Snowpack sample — Loveland Pass, Silver Plume, Colorado, USA (2/11/26, 12:00 PM MST)
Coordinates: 39.663, -105.886
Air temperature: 35 °F
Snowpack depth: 82 cm
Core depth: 10 cm
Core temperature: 15.8 °F
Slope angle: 13°, slope face: 12°
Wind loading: high
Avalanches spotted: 1
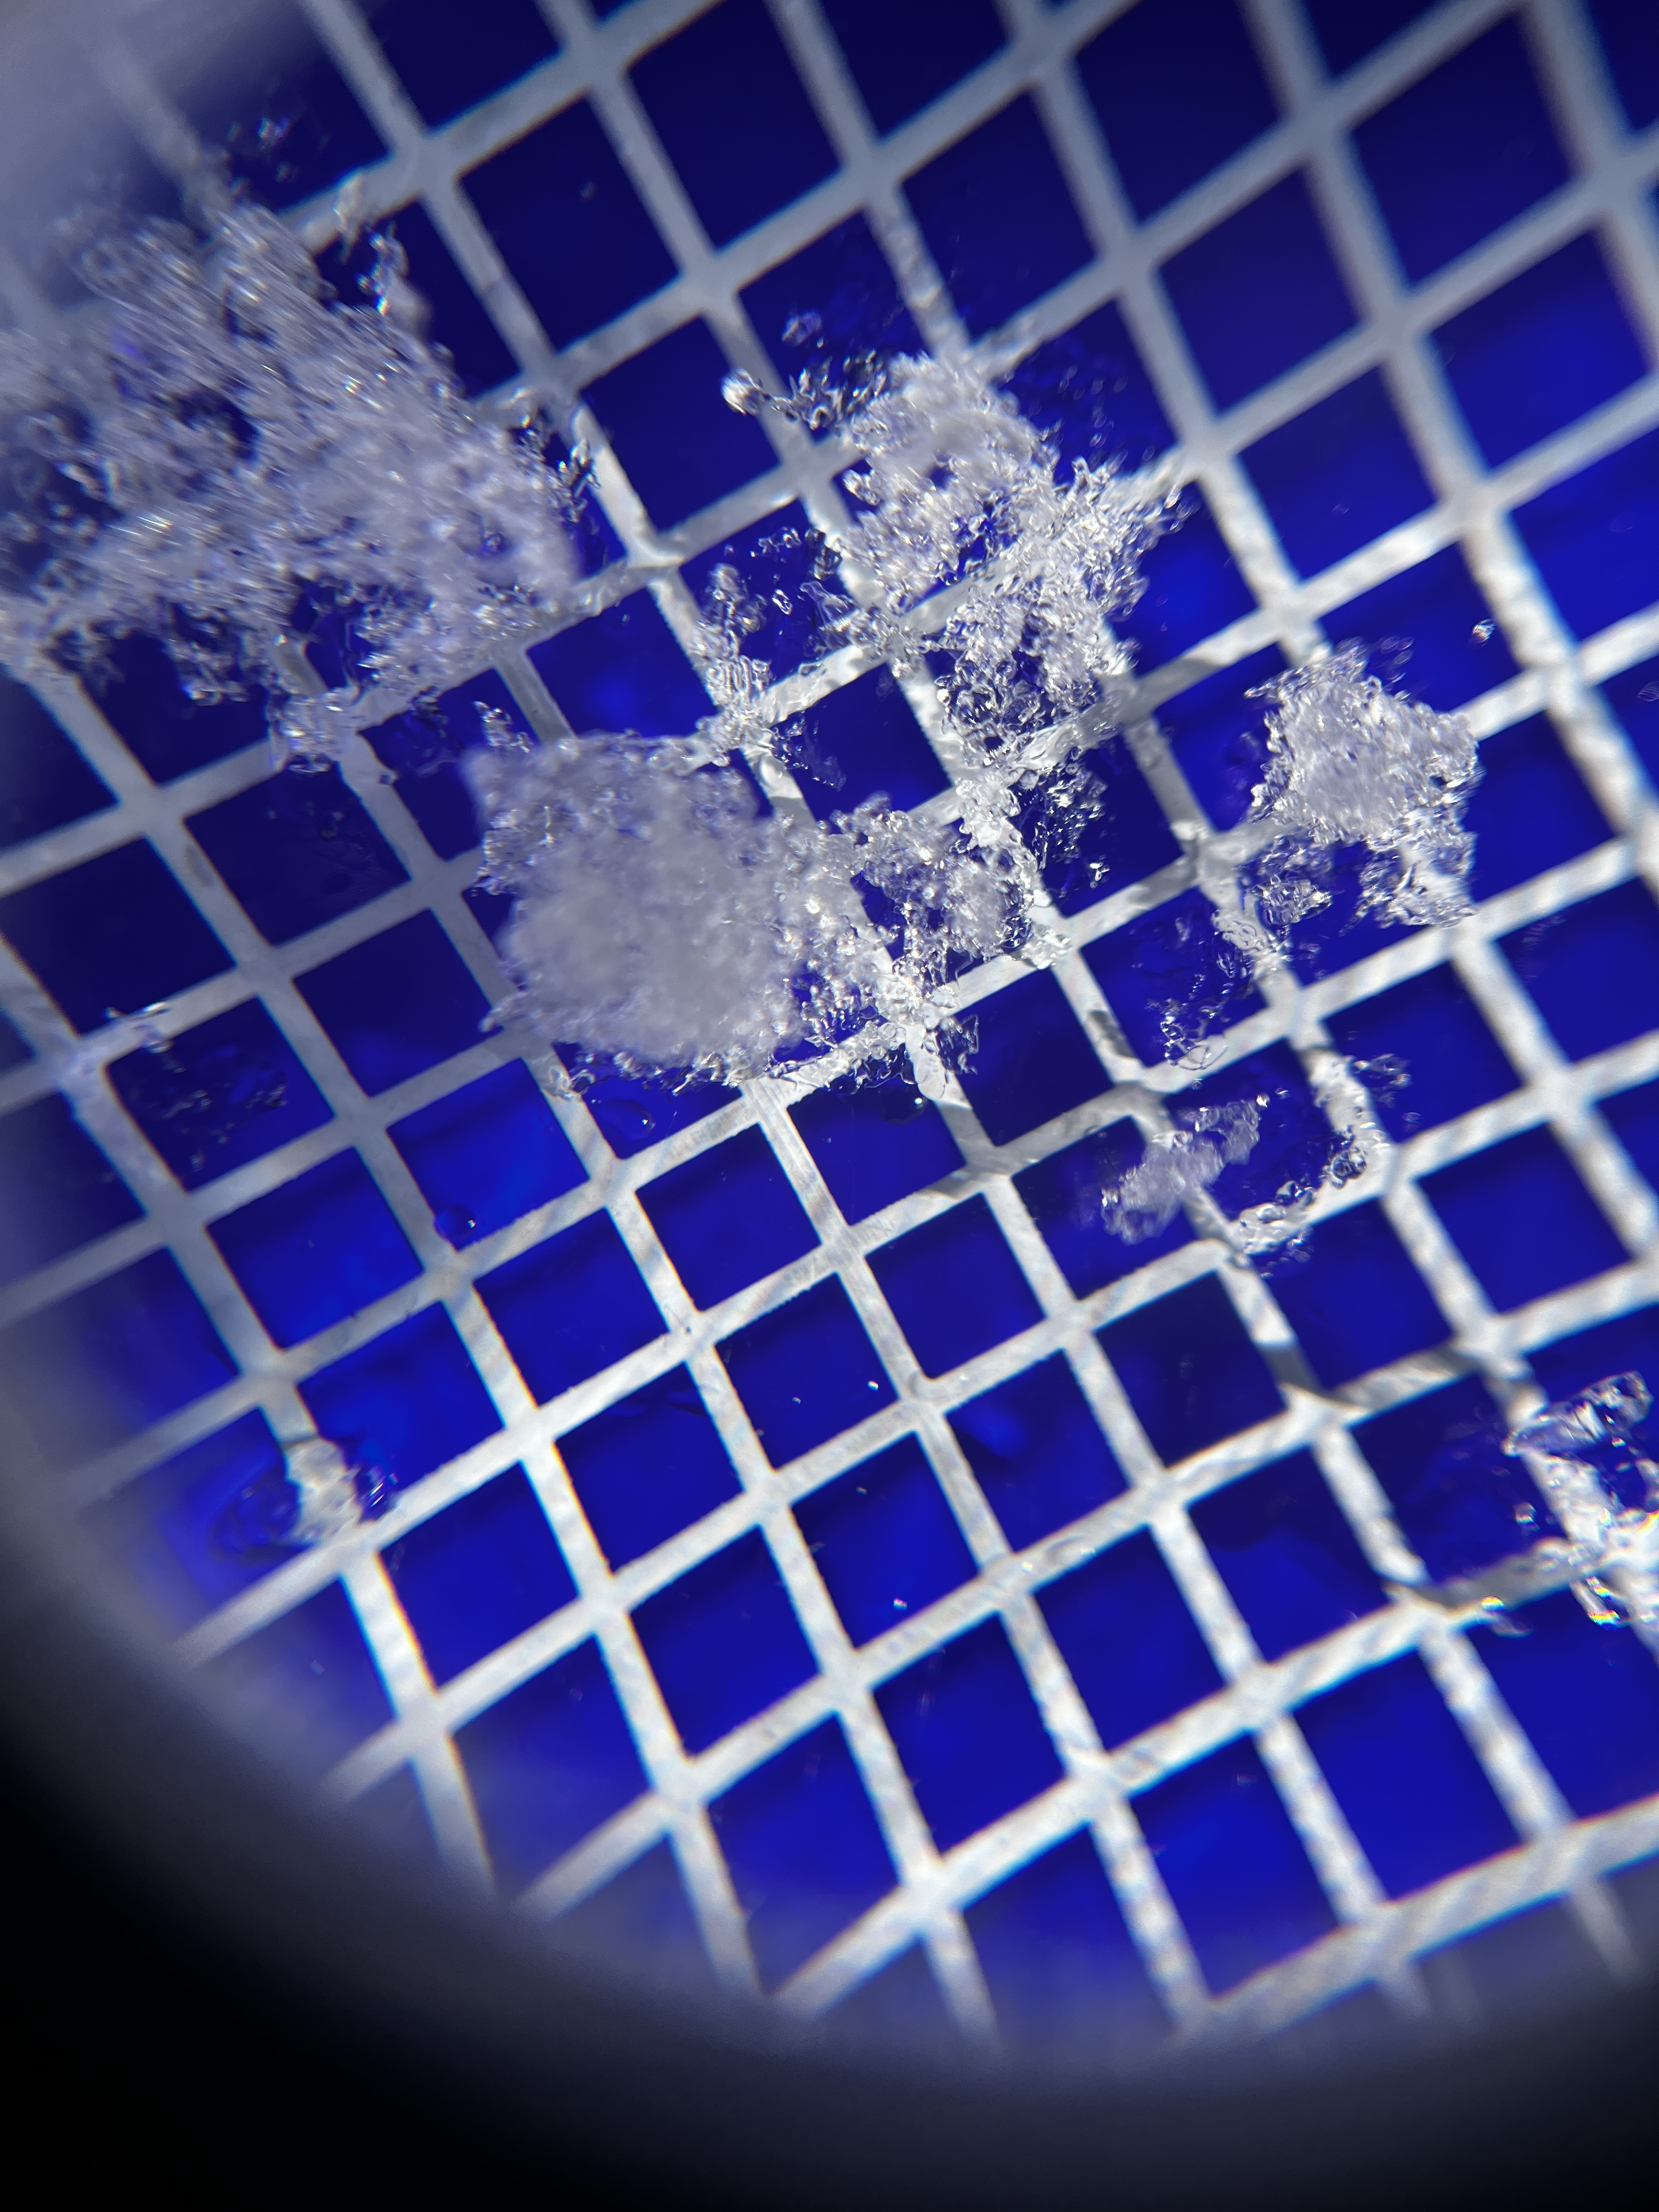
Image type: magnified_profile
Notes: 1 small avalanche spotted on the north side of the bowl, lots of wind loading